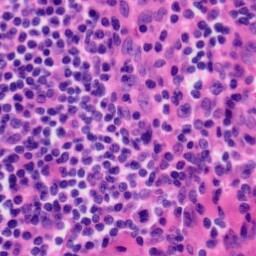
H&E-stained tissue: Tonsil